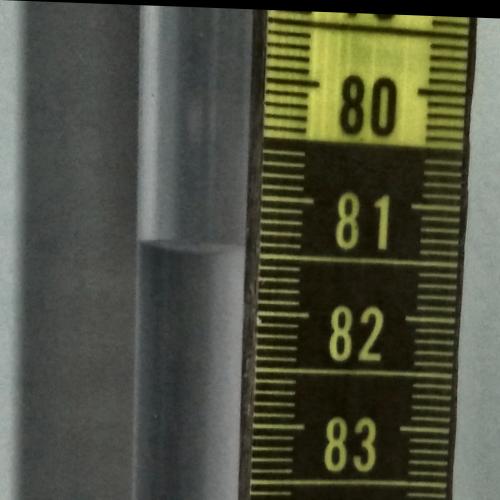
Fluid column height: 81.5 cm